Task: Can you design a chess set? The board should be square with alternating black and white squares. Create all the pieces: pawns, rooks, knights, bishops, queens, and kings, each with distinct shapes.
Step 5127:
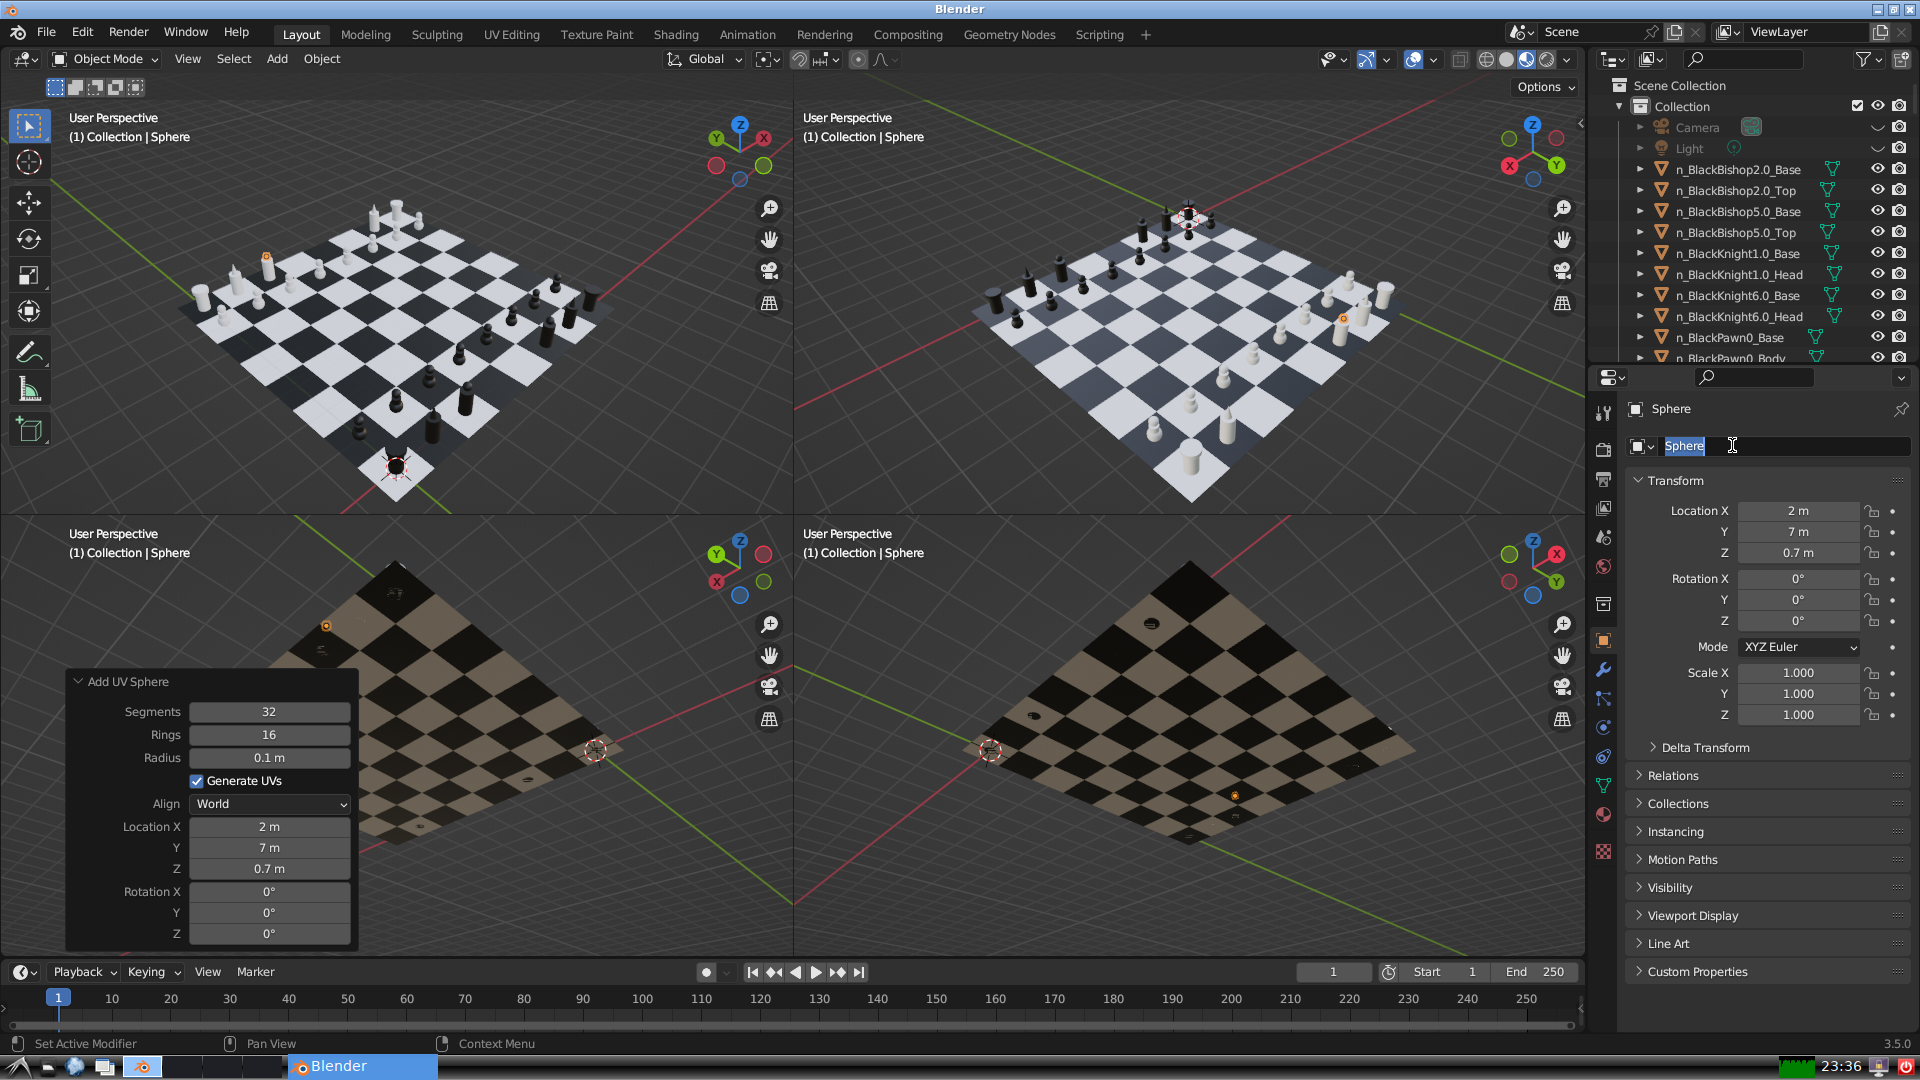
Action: input_text: n_WhiteBishop2.0_Top